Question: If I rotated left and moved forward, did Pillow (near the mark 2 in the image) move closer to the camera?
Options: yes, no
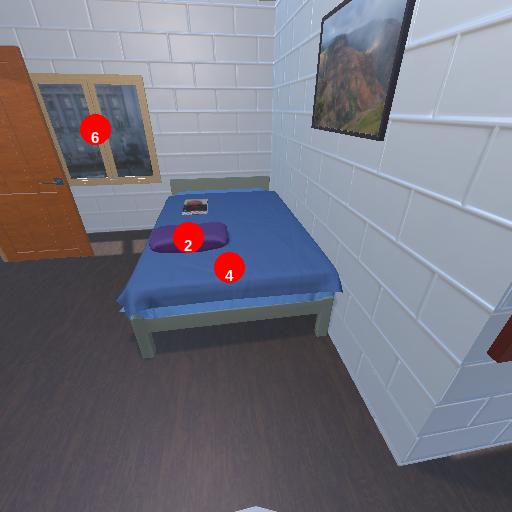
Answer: yes